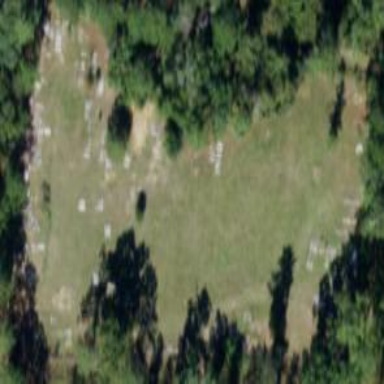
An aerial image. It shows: Cemetery.